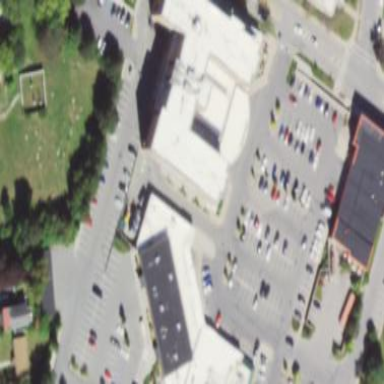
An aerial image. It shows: Hotel building.